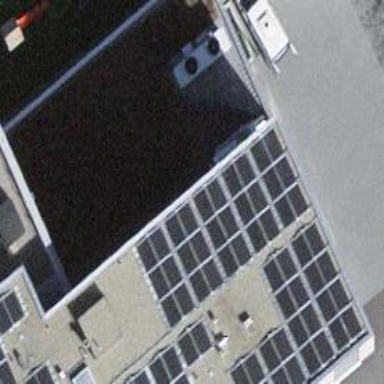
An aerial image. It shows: Solar power generator using photovoltaic method with solar photovoltaic panel types.